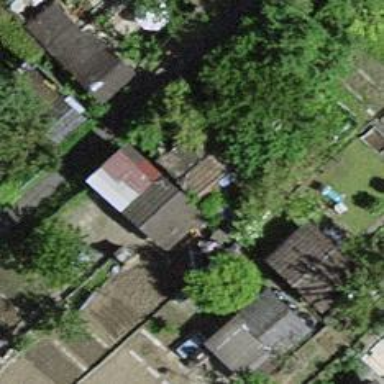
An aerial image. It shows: Allotment house.